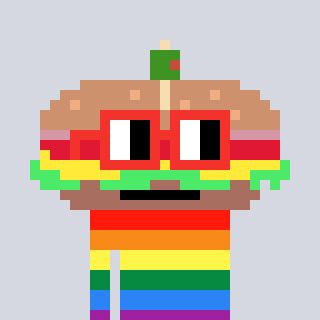
a pixel art character with square red glasses, a sandwich-shaped head and a green-colored body on a cool background